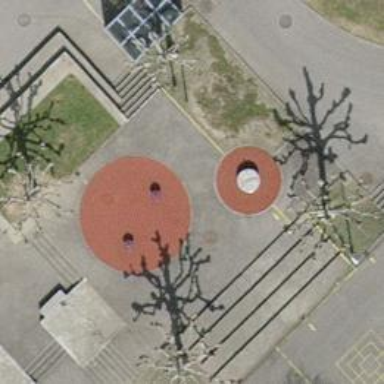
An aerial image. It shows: Playground area for leisure land.